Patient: sex M, age 48
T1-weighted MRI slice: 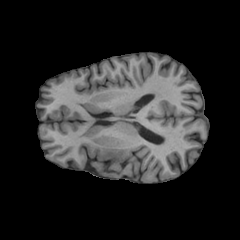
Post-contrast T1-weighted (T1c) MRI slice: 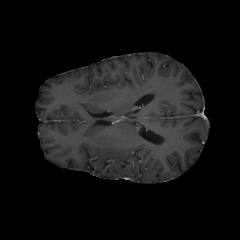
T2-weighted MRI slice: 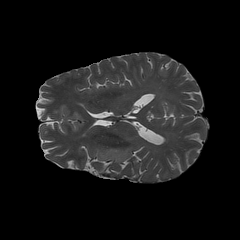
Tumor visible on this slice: yes
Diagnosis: Glioblastoma, IDH-wildtype
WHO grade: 4